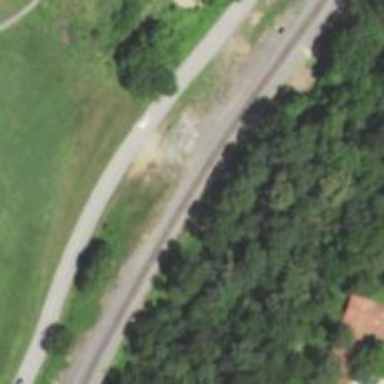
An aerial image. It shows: Railway track.